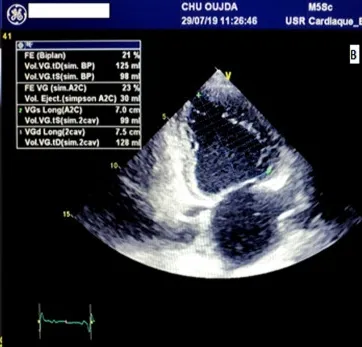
Apical 2-chamber, 2-dimensional echocardiogram showing severe systolic dysfunction at 21.
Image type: radiology (ultrasound)